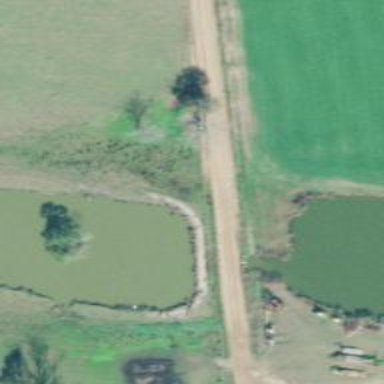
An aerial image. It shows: Unclassified road.